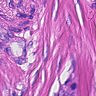
Metastatic tissue present: yes